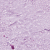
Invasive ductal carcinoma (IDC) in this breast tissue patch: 0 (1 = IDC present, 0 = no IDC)